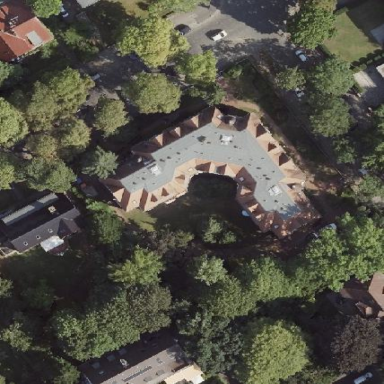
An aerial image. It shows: Unique apartment building with quadruple saltbox roof shape.